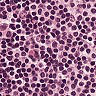
Metastatic tissue present: no